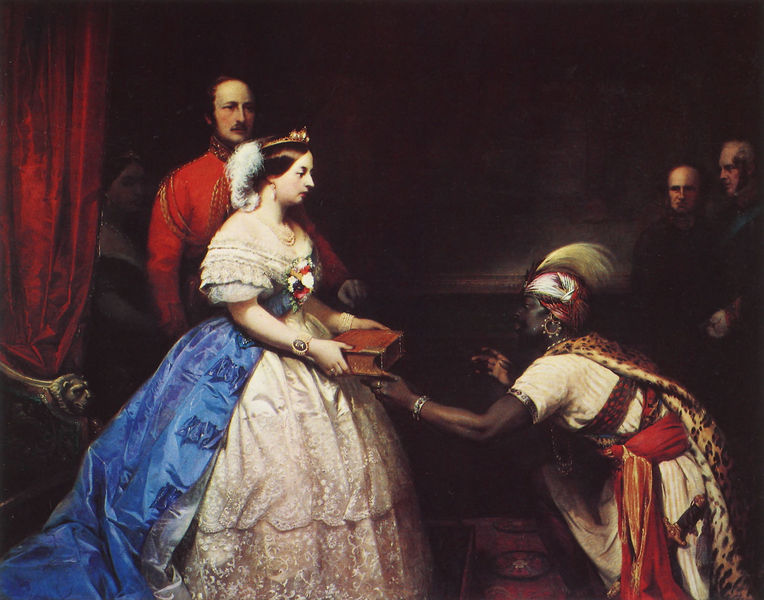
Titel: Königin Viktoria hält eine Bibel
Künstler: T. Jones Barker
Institution: London, National Portrait Gallery
Schlagwörter: blau, dunkel, feder, gemälde, mann, schatten, umhang, frankreich, frau, hut, kleid, licht, männer, ohrring, schwarz, weiss, ölbild, blick, dame, rot, arm, diener, vorhang, öl, gewand, diadem, england, krone, seide, fell, kette, hof, könig, neger, buch, religion, schwert, uniform, soldat, offizier, geschenk, löwenkopf, armreif, armreifen, afrikaner, schwarzer, historismus, huldigung, mohr, übergabe, königin, löwe, federschmuck, schatulle, turban, handschrift, kaiserin, kniefall, leopardenfell, tigerfell, überreichen, staatsakt, maure, 19. jahrhundert, 1830